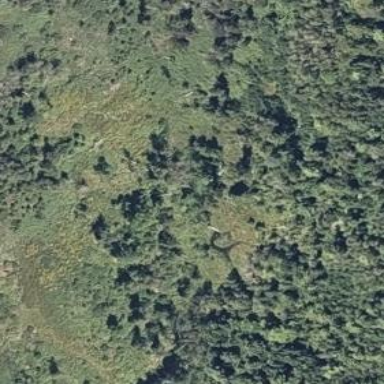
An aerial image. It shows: Forest area with mix of leaf types and cycles.